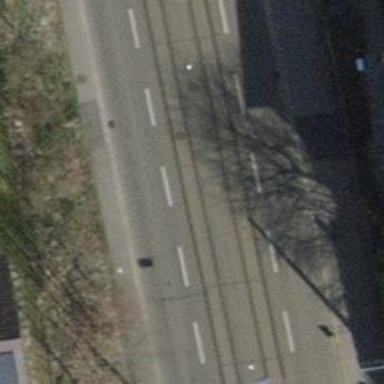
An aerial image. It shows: Tertiary road with asphalt surface and embedded tram rails. There is separate sidewalk and parallel parking lanes on the left side of the road.